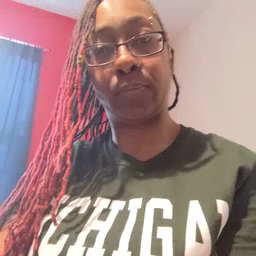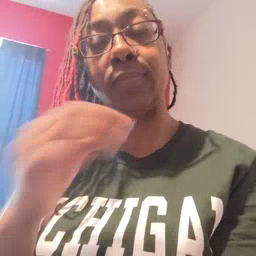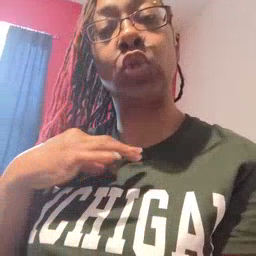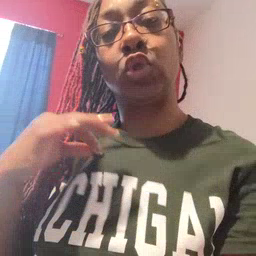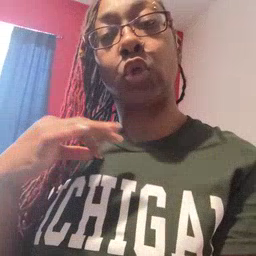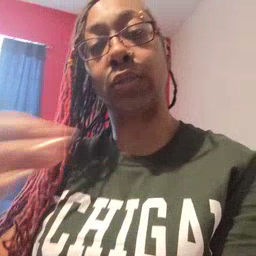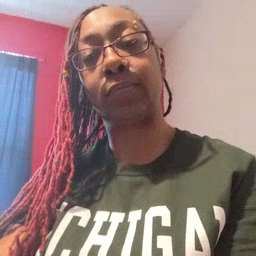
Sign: shirt